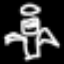
Label: angel